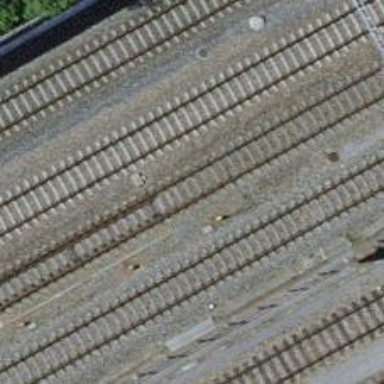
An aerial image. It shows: Railway switch.